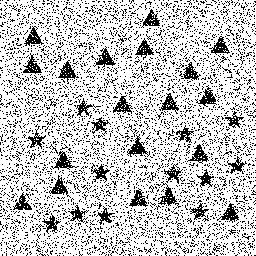
Squares: 0
Triangles: 19
Stars: 13
Total shapes: 32